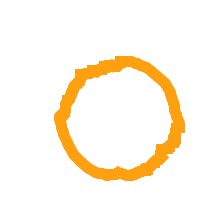
Shape: circle